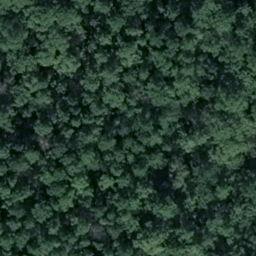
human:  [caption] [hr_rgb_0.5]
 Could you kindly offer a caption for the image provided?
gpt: This is a forest with lots of green plants in the shadow .

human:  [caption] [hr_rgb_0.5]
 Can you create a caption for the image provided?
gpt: This is a dense forest with dark green plants .

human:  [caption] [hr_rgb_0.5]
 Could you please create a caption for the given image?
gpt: There is a dense forest with some plants in the shadow .

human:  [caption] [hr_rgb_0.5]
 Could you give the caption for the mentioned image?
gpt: A dense forest with lots of green plants .

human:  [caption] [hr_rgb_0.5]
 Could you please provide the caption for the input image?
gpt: A dense forest with dark green plants .